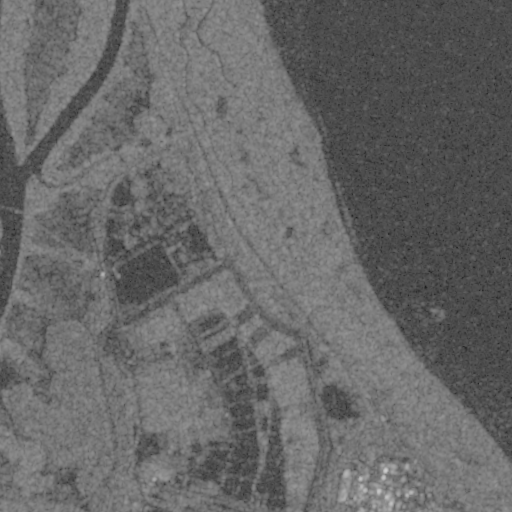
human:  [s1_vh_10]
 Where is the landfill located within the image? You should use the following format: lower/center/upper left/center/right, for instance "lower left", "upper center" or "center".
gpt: The landfill is located in the lower right of the image.
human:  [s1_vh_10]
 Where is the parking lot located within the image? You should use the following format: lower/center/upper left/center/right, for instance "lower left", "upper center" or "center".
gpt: The parking lot is located in the lower right of the image.
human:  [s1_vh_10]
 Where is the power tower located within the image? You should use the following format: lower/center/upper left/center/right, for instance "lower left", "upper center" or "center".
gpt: The power tower is located in the lower left of the image.
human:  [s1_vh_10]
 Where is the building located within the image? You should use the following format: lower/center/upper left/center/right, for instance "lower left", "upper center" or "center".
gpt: The building is located in the lower right of the image.
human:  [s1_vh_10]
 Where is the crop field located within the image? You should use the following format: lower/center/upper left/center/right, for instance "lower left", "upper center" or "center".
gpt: There is no crop field in the image.

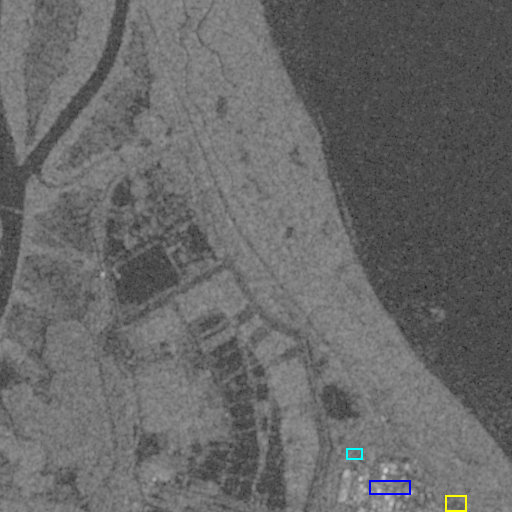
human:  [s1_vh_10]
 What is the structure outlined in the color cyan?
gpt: The structure outlined in cyan is a landfill.
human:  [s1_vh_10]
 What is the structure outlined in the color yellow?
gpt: The structure outlined in yellow is a parking lot.
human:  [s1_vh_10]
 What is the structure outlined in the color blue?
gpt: The structure outlined in blue is a building.
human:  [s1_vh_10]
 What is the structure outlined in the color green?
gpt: There is no green outline.